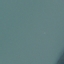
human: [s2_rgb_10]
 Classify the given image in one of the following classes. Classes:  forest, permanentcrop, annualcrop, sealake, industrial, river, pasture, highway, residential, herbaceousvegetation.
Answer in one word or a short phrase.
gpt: SeaLake